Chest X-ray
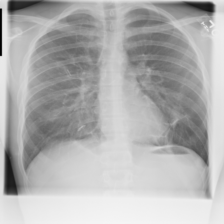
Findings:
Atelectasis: negative
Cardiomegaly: negative
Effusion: negative
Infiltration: negative
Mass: negative
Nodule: negative
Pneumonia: negative
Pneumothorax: negative
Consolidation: negative
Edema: negative
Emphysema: negative
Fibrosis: negative
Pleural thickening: negative
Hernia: negative